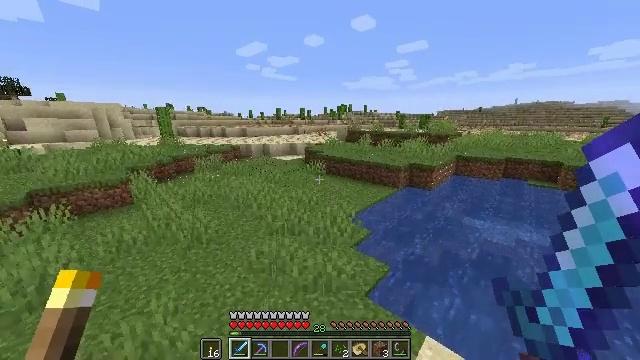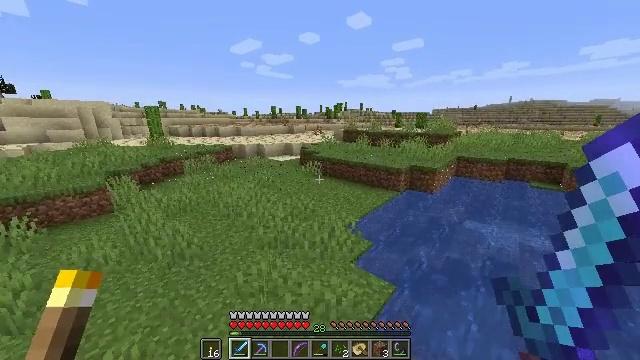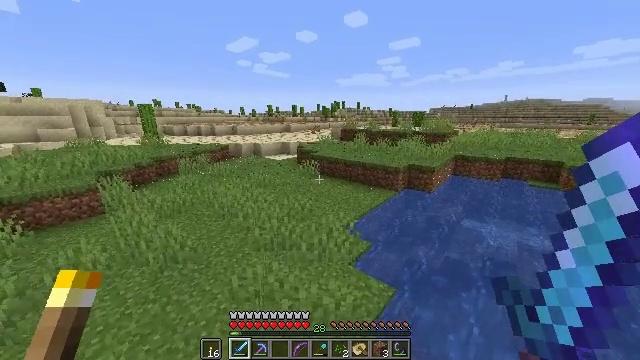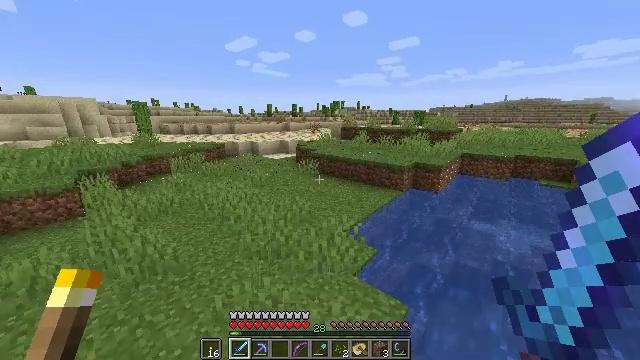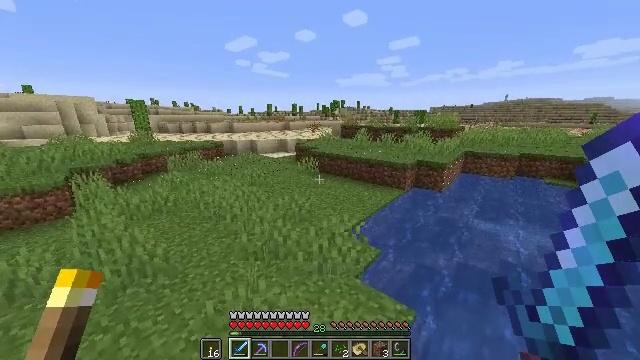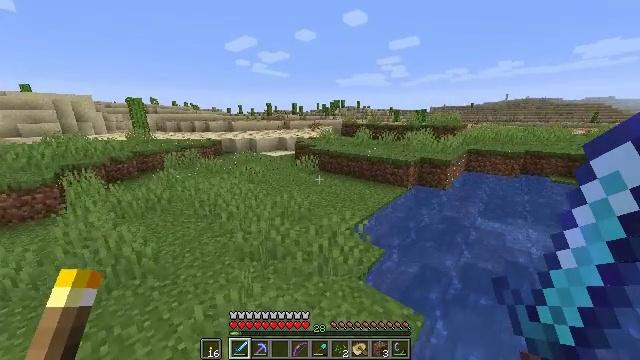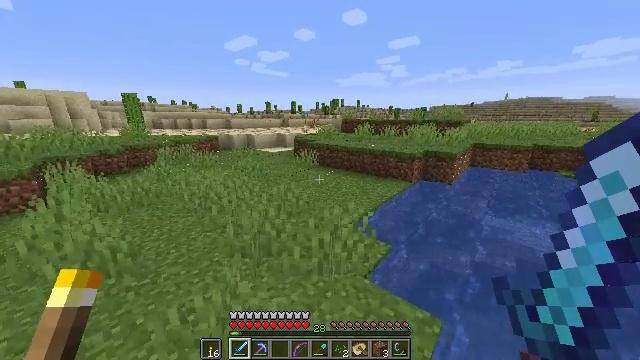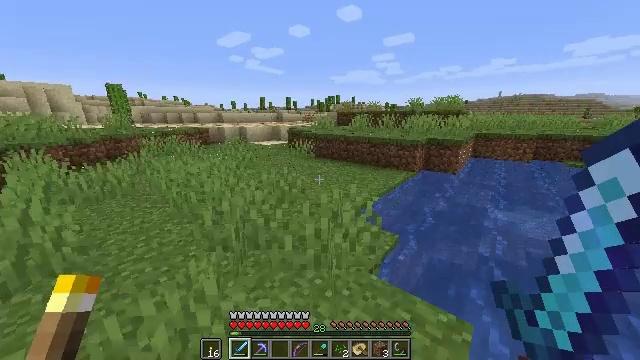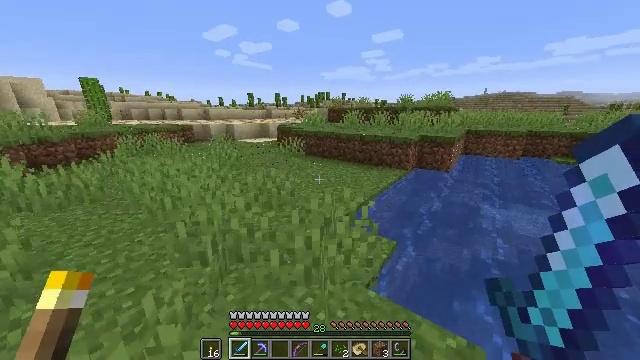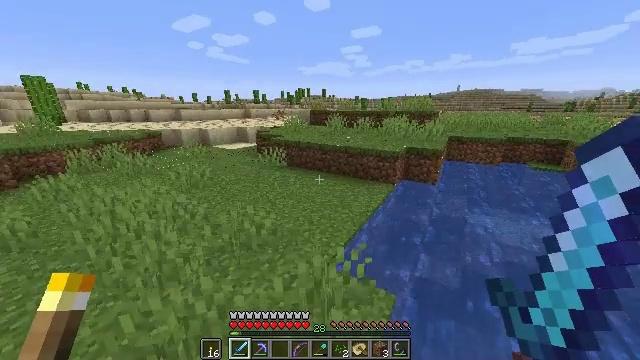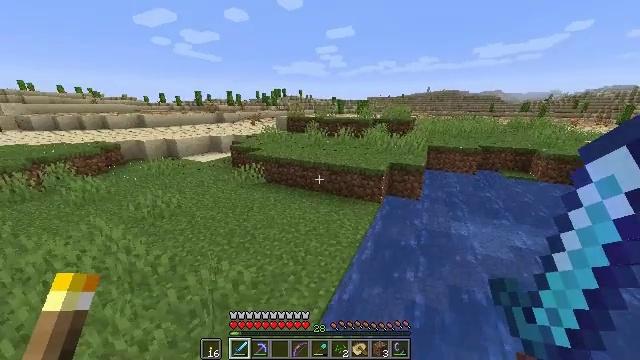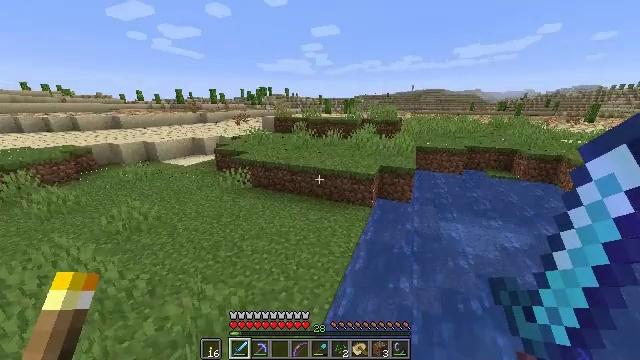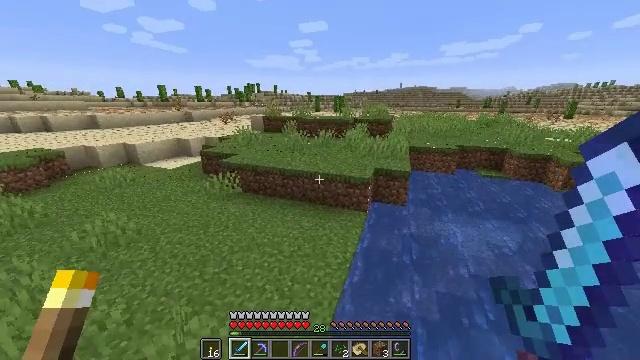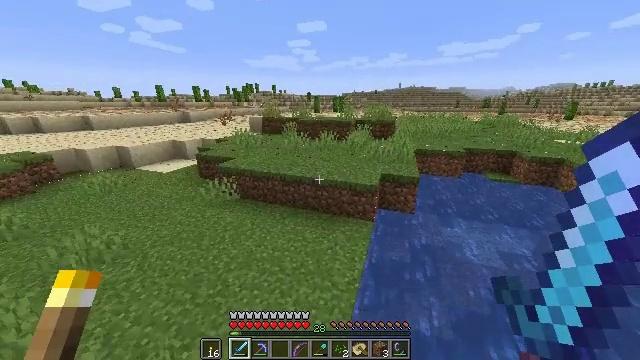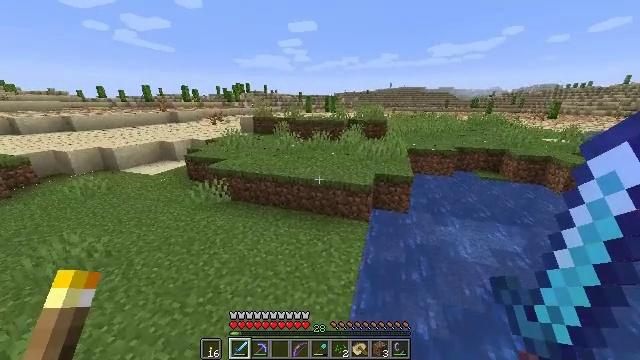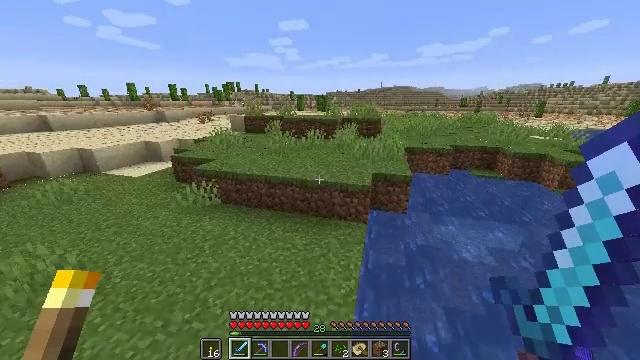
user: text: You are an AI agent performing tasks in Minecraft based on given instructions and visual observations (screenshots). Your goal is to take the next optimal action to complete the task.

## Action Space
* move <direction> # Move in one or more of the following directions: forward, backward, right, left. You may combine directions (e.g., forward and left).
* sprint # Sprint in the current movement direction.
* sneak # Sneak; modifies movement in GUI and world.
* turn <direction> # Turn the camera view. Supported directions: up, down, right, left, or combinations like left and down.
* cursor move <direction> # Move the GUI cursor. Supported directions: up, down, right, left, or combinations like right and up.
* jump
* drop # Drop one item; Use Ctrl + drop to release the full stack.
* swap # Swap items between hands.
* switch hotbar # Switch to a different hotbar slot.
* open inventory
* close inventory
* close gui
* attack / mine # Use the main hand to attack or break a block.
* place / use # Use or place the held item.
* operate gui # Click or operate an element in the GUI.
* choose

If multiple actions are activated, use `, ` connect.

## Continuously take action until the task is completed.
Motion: motion action
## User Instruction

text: Attack the ground to gather sand.
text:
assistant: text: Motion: move forward, sprint, turn right, jump
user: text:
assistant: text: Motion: move forward, sprint, jump
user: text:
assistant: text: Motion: move forward, sprint, jump
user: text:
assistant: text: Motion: move forward, sprint, jump
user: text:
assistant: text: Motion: move forward, sprint
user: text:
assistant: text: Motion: move forward, sprint, jump
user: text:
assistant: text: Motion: move forward, sprint, turn right, jump
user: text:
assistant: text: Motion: move forward, sprint, turn right, jump
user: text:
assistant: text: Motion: move forward, sprint, turn right and down, jump
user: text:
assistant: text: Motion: move forward, sprint, turn right, jump
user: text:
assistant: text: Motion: move forward, sprint, turn right, jump
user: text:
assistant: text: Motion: move forward, sprint, turn right, jump
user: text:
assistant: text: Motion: move forward, sprint, jump
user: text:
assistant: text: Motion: move forward, sprint, turn right
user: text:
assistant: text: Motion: move forward, sprint, turn right
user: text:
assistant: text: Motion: move forward, sprint, turn right
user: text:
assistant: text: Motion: move forward, sprint, turn right
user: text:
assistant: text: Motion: move forward, sprint
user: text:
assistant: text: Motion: move forward, sprint
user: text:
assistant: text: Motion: move forward, sprint
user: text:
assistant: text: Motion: move forward, sprint, turn right
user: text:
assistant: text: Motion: move forward, sprint, turn right
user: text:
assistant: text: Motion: move forward, sprint
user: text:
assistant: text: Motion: move forward, sprint, jump
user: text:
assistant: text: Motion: move forward, sprint, jump
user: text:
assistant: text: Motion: move forward, sprint, jump
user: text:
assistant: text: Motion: move forward, sprint, jump
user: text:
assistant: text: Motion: move forward, sprint, jump
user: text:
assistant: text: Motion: move forward, sprint
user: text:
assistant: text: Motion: move forward, sprint